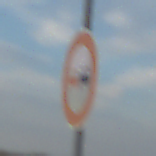
Verkehrszeichen: Ueberholverbot
Umgebung: Outdoor, Nature
Tageszeit: SunriseSunset
Wetter: PartlyCloudy
Licht: Natural
Jahreszeit: NotSpecified
Kontrast: MediumContrast